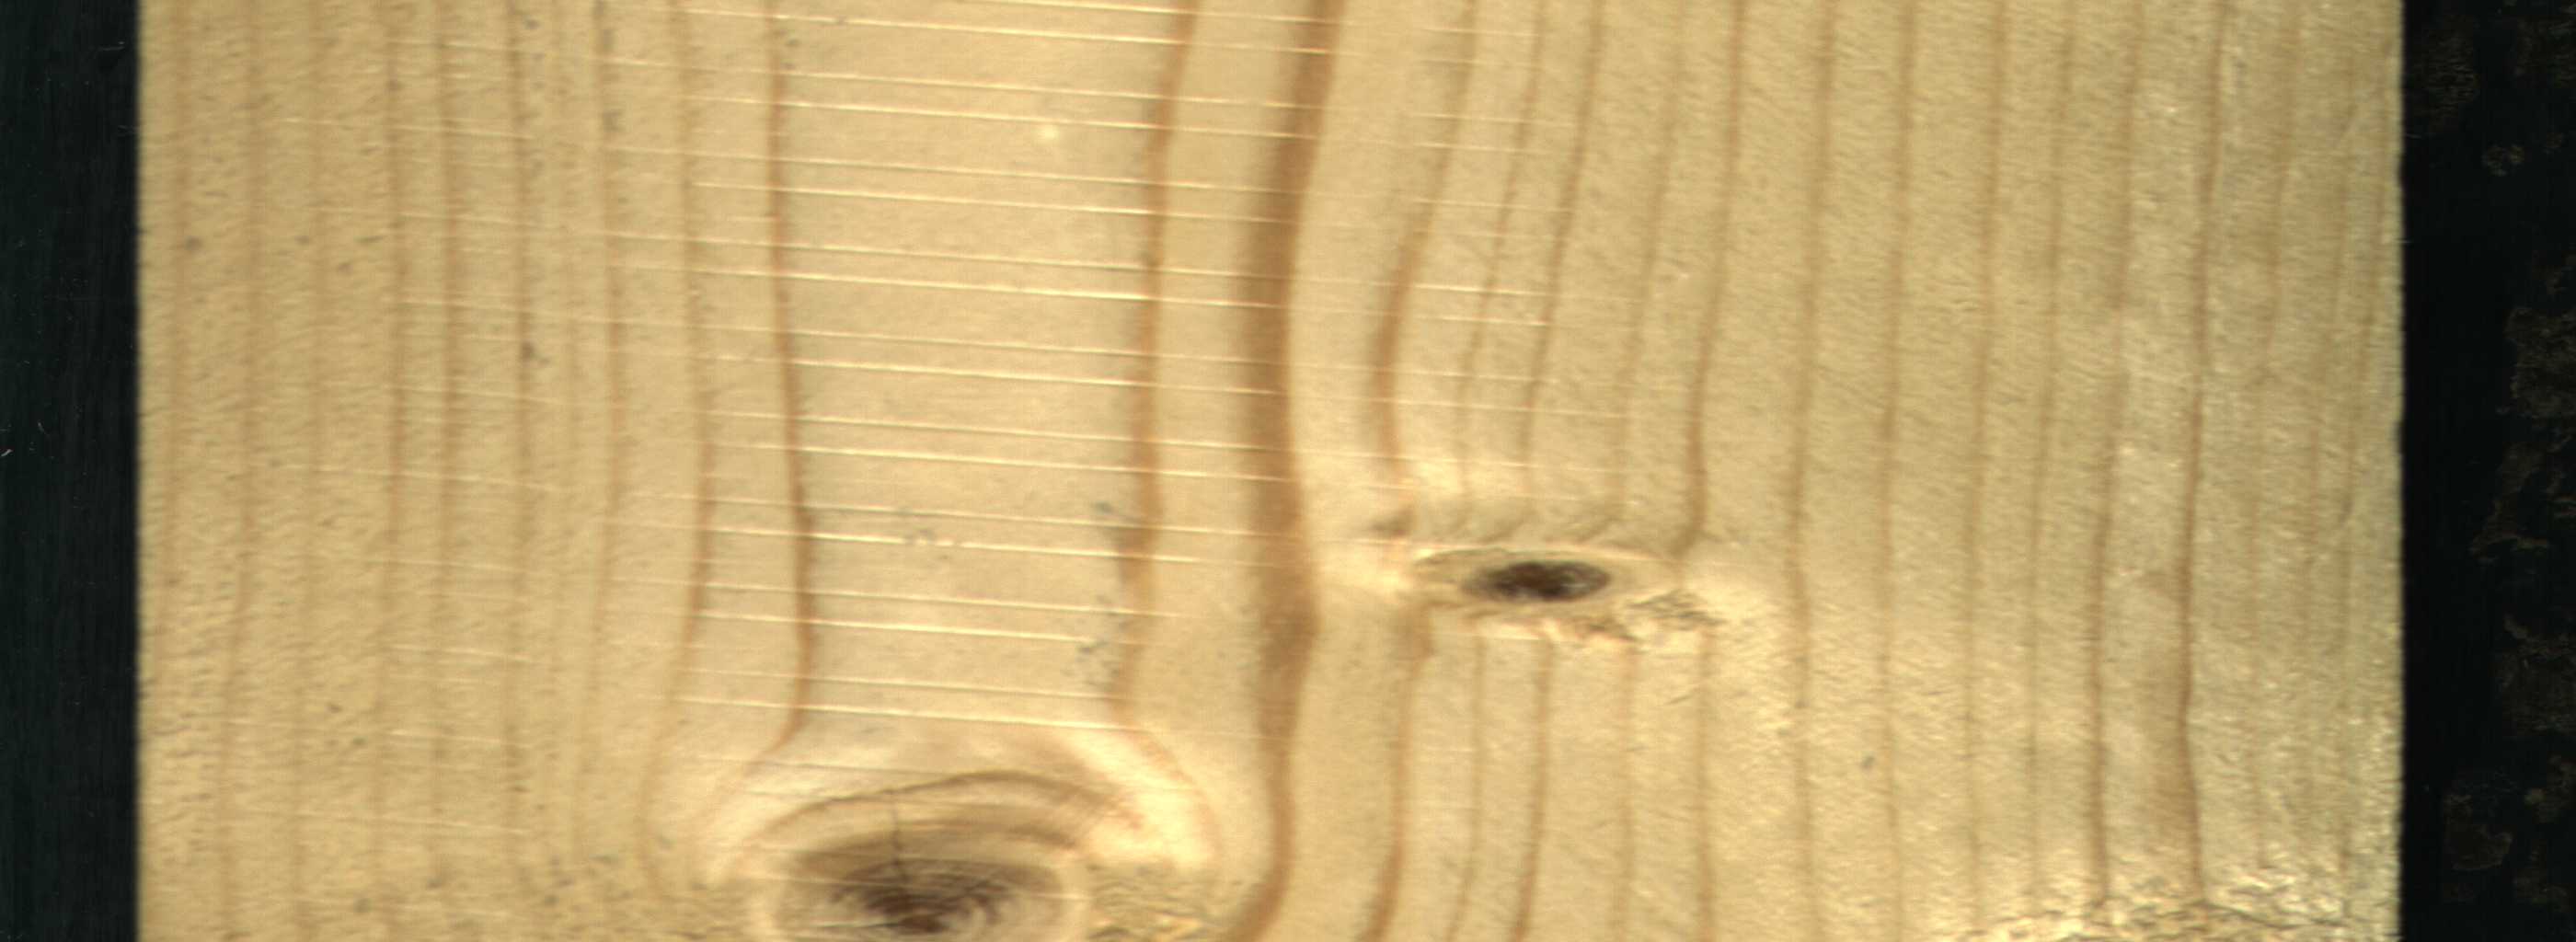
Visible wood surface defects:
Dead_Knot
Dead_Knot